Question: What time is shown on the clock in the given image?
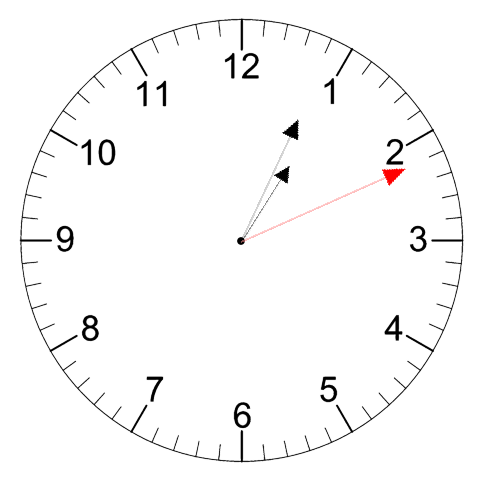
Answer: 01:04:11